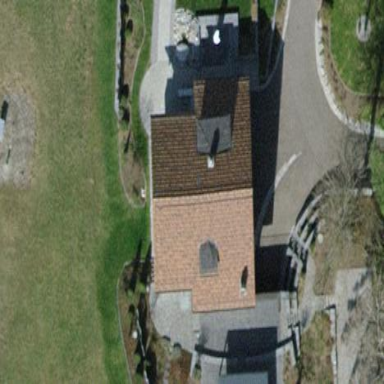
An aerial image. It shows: Gabled roofed house.